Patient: sex F, age 31
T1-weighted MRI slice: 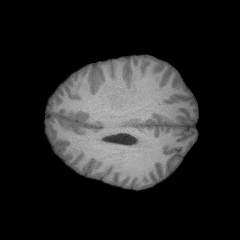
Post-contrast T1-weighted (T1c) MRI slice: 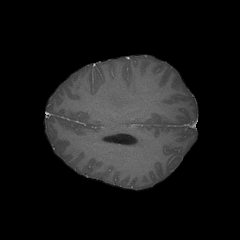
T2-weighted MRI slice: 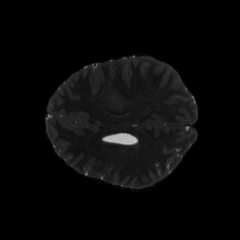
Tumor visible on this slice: no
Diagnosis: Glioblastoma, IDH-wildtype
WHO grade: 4